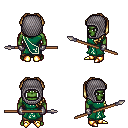
a pixel art fantasy rpg character, male body template, orc, green skin, sash dress, robe skirt, blonde princess hairstyle, chain hood, metal gloves, gold boots, spear, four views (front, back, left, right), 2x2 character sprite sheet, small pixel art, hard edges, no anti-aliasing